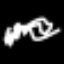
Label: squiggle